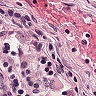
Metastatic tissue present: no